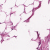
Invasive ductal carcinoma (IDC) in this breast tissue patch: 0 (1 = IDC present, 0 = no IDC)